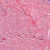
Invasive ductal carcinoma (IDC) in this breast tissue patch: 0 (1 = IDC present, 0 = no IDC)